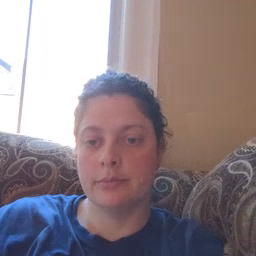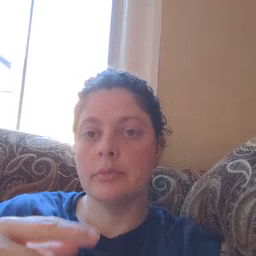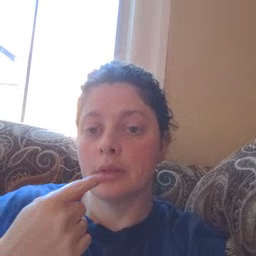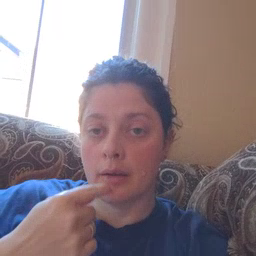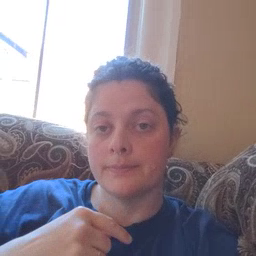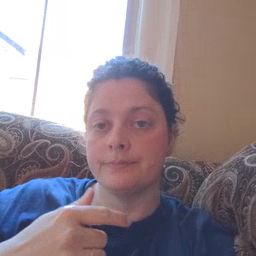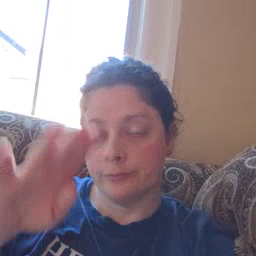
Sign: tongue